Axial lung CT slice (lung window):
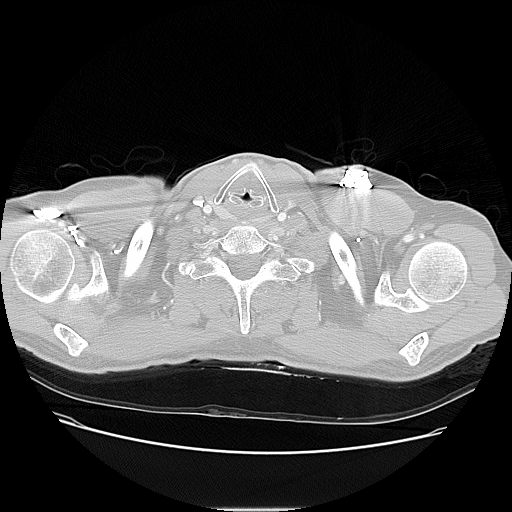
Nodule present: no